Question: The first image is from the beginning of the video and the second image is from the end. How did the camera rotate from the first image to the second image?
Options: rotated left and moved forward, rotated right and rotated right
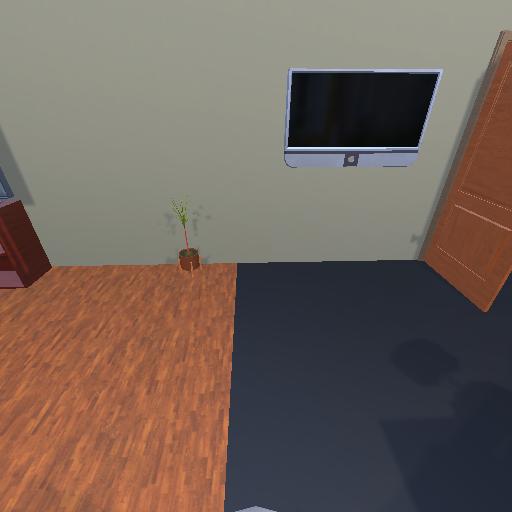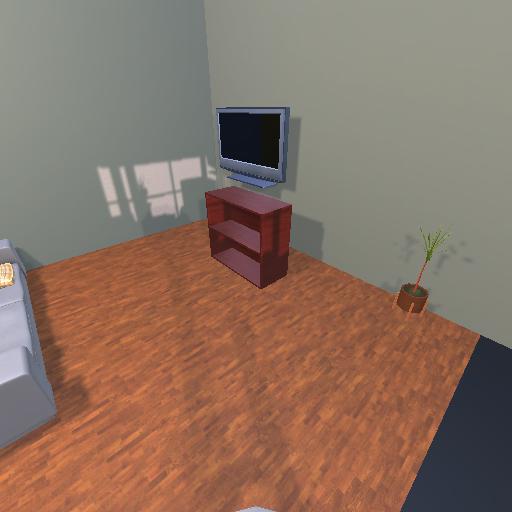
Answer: rotated left and moved forward